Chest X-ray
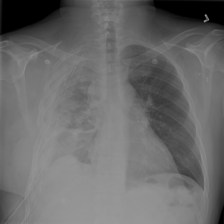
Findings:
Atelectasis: negative
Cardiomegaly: negative
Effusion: negative
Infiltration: negative
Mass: negative
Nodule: negative
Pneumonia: negative
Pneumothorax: negative
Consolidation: negative
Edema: negative
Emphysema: negative
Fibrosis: negative
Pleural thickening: positive
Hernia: negative